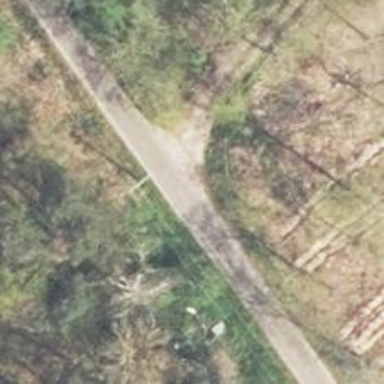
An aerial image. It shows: Asphalt cycleway for bicycles.